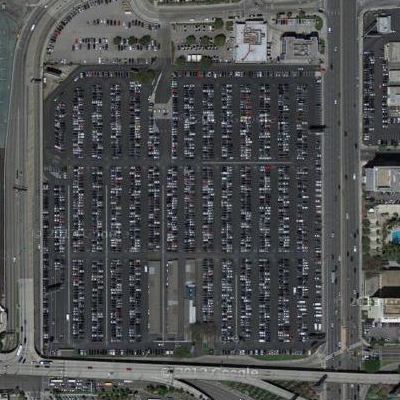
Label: Parking